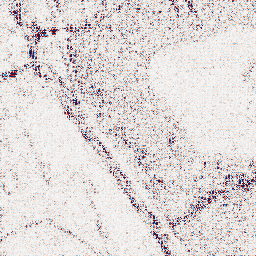
Category: wavelet
Decomposition family: wavelet_dwt
Decomposition parameters: wavelet: db8
level: 1
Upsampling method: cubic_mitchell
Upsampling parameters: scale: 8
Upsampling scale: 8